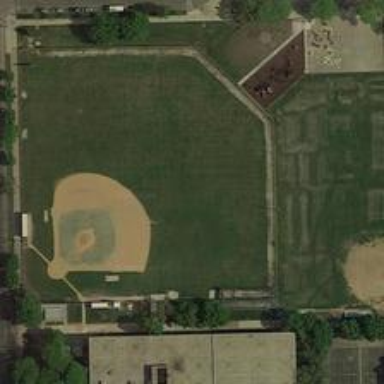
The baseball field with clear lines is on a square lawn .